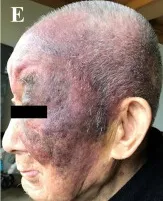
Effect of anlotinib on scalp and facial lesion changes over a course of 10 months treatment. Left side lateral view, and ,right side frontal view.
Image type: medical_photograph (skin_photograph)